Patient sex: M
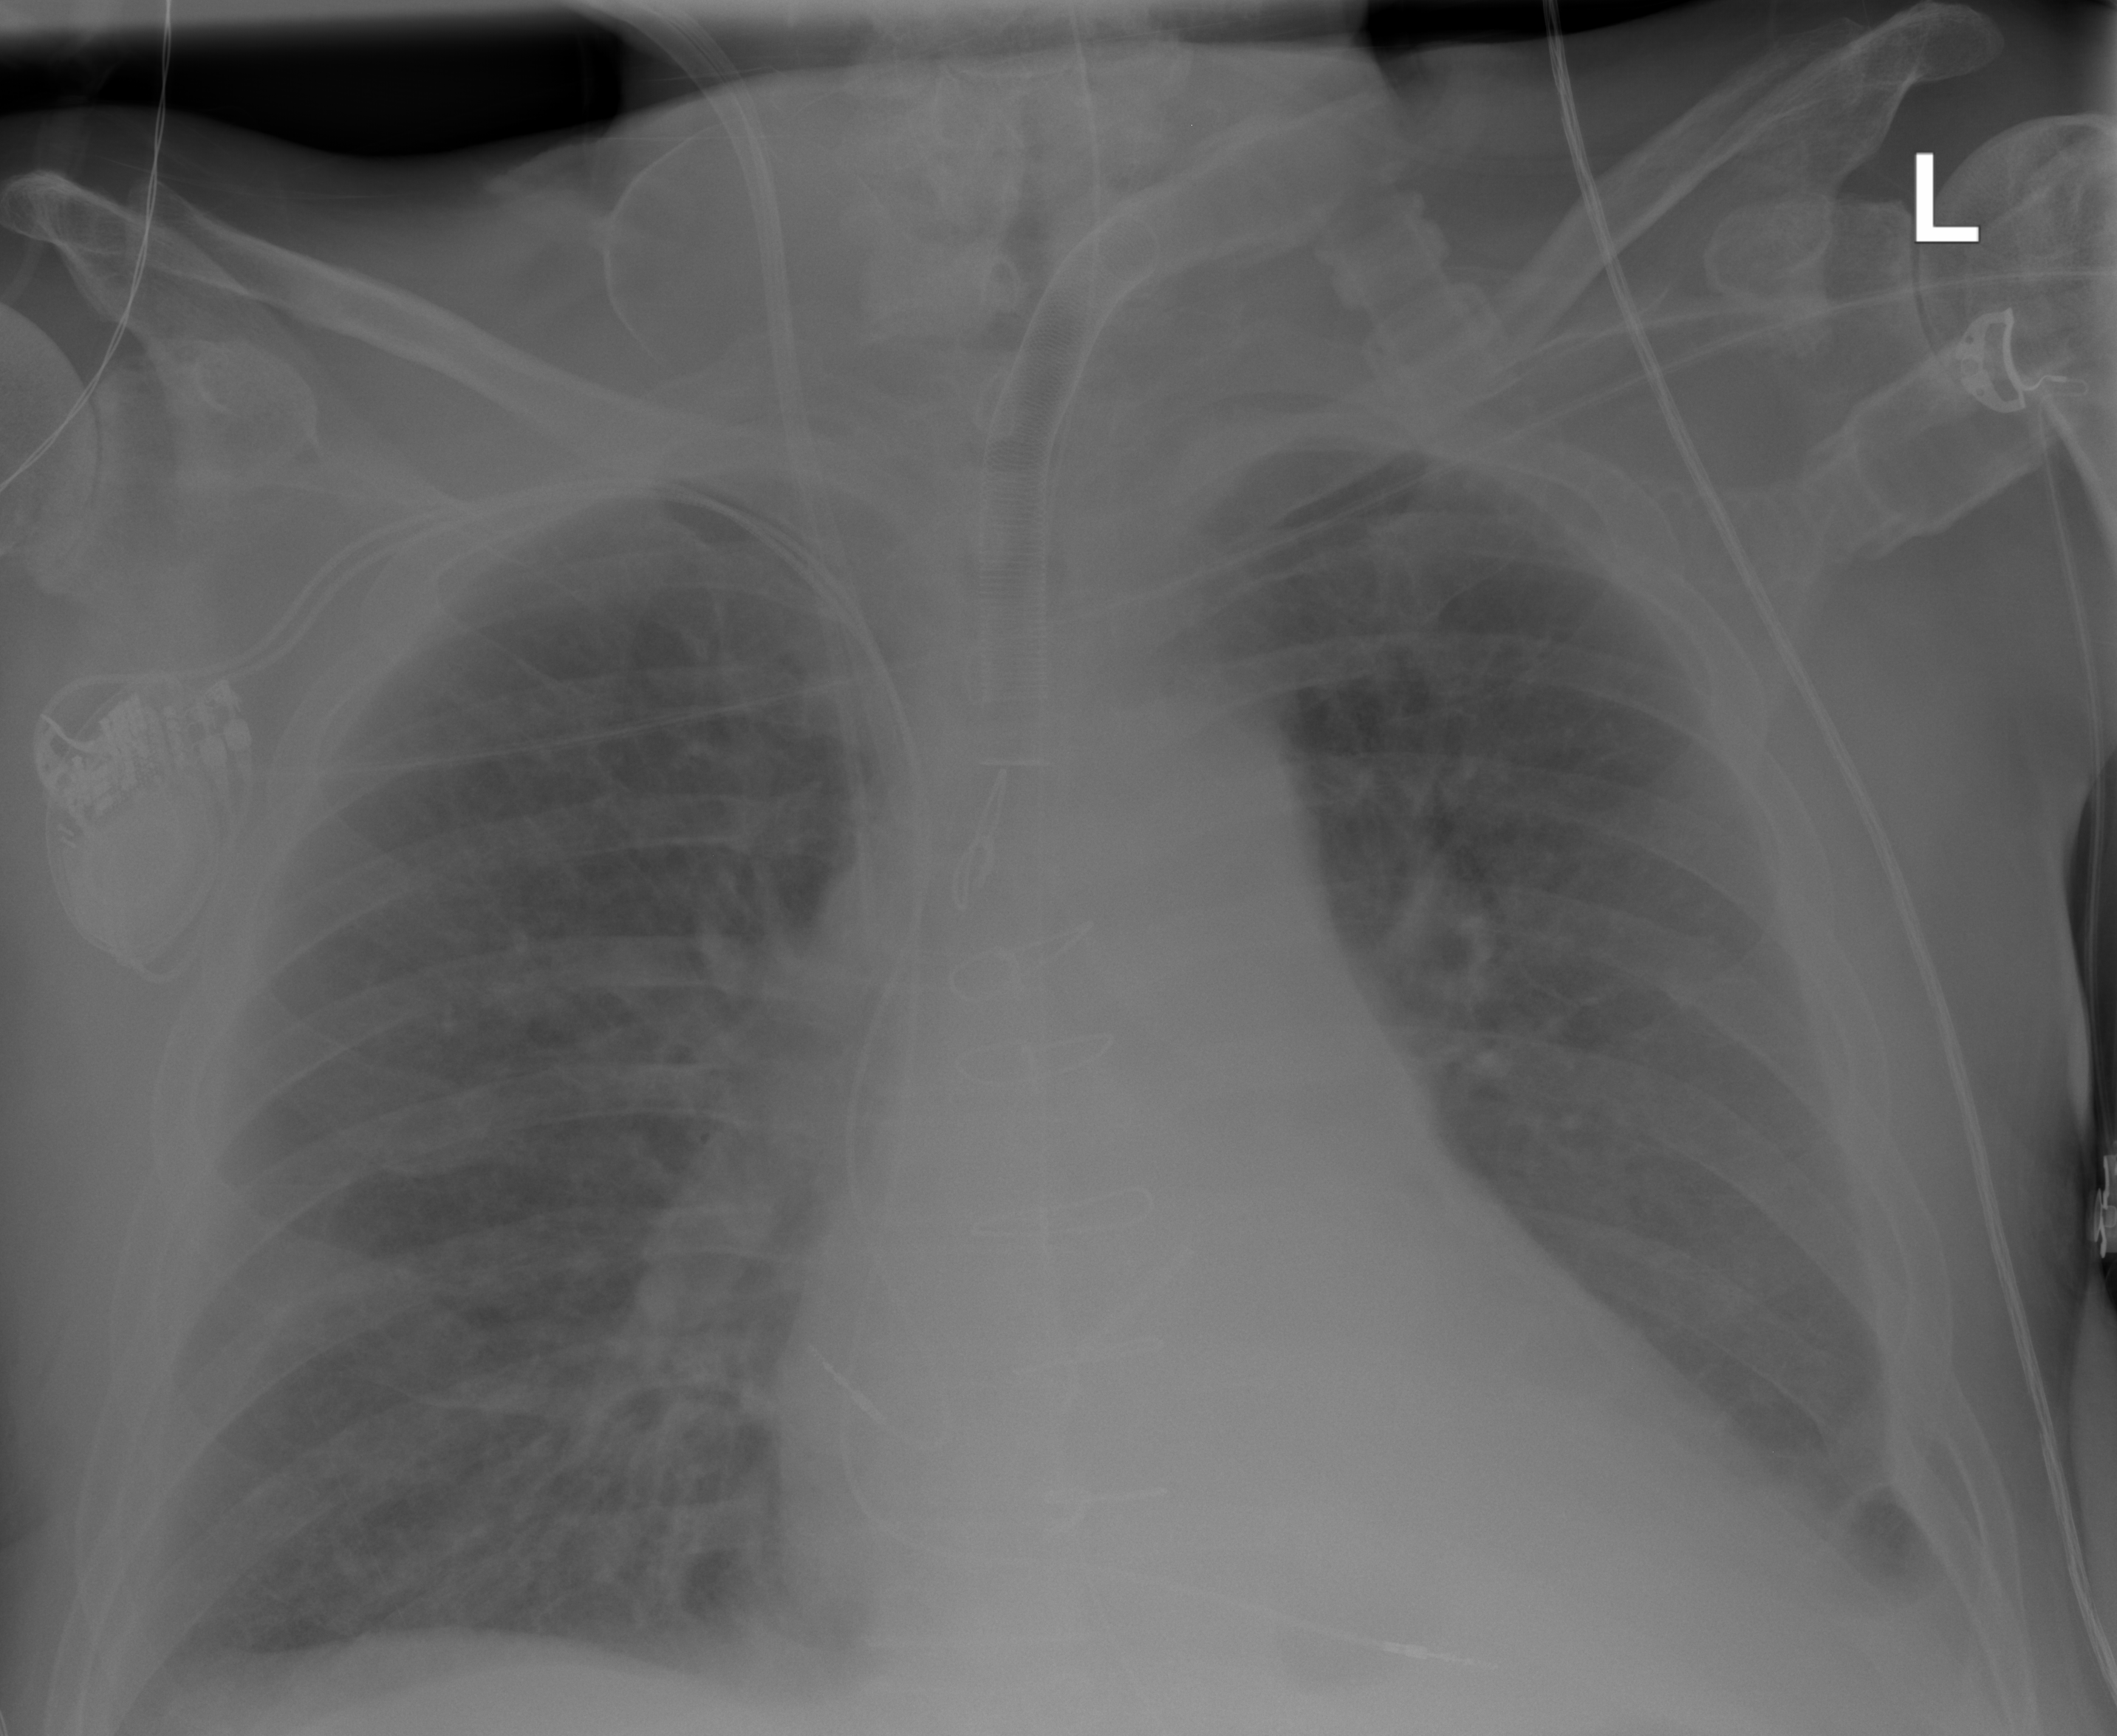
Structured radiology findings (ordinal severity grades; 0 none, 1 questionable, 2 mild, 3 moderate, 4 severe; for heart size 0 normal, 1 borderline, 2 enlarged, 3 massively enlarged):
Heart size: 2
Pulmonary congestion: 2
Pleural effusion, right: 0
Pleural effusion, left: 2
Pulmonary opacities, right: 0
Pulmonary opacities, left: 0
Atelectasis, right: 0
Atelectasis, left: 2